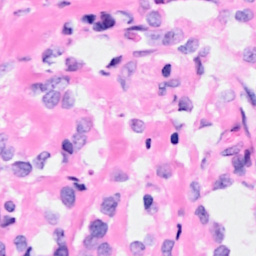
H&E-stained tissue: Breast